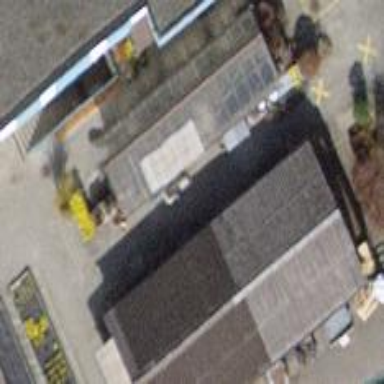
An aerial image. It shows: View of roof of building.